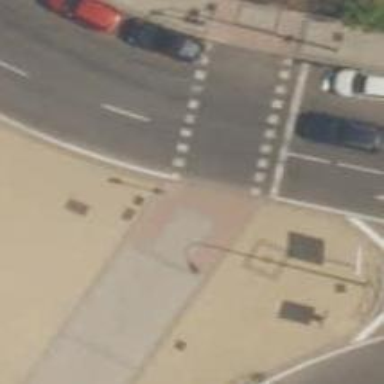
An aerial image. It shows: Road crossing with traffic signals.